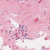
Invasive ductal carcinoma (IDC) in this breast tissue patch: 1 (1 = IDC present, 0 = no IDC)